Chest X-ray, PA view. Patient: 61 years old, sex M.
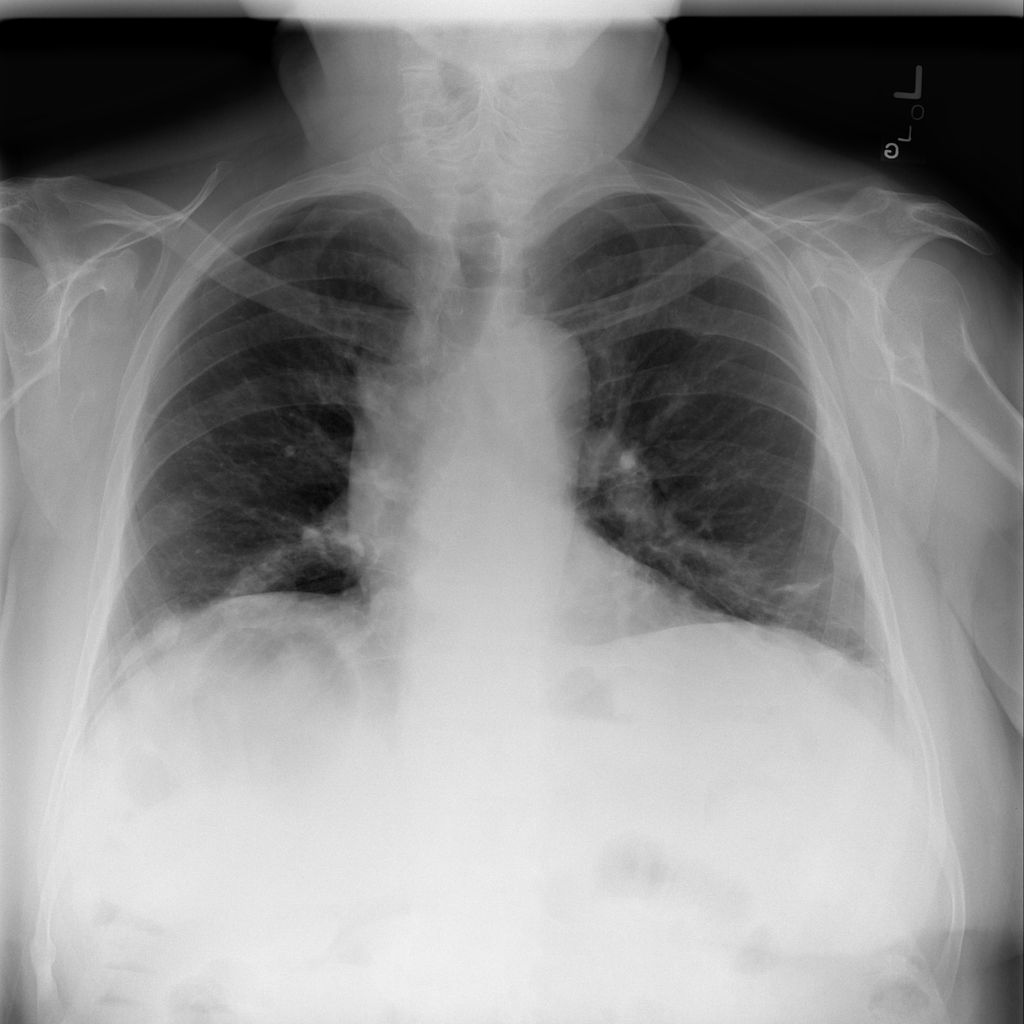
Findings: Atelectasis